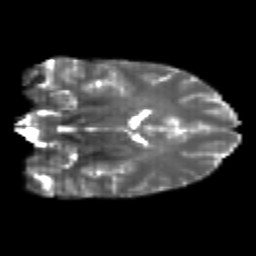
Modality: T2w
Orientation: coronal
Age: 23
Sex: female
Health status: healthy
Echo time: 0.074 s